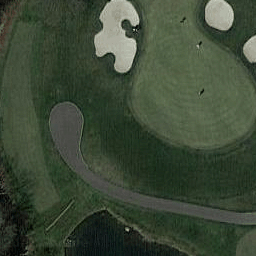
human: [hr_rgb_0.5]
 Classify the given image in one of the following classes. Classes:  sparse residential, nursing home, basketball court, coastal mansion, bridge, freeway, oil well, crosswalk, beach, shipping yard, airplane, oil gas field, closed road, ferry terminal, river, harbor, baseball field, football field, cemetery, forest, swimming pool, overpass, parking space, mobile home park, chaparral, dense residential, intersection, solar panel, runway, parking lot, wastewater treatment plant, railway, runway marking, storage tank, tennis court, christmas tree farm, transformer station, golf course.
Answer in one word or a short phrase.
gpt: golf course